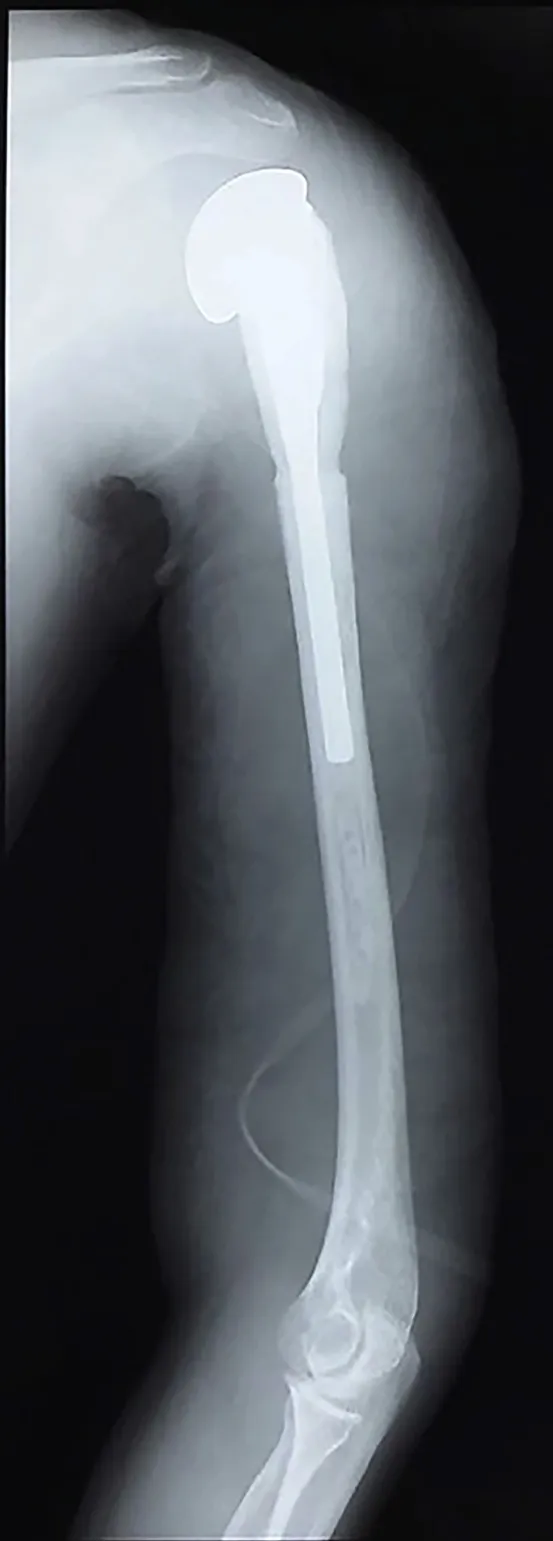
Post-operative radiograph of the left shoulder.
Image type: radiology (x_ray)